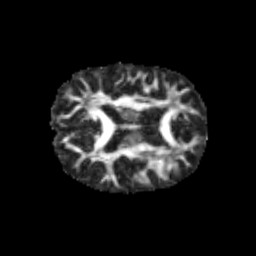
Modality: FA
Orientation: axial
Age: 12
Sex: male
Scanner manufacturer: siemens
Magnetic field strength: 3 T
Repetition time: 3.8 s
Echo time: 0.07 s